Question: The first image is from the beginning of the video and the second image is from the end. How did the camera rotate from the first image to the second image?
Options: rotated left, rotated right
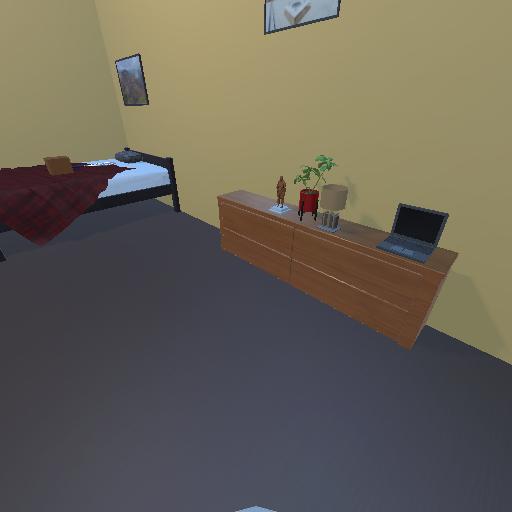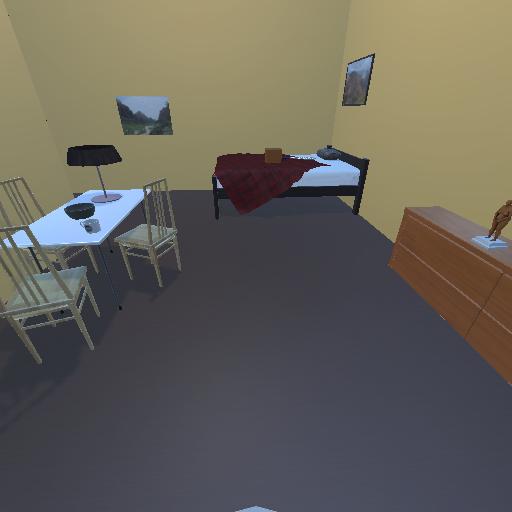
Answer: rotated left